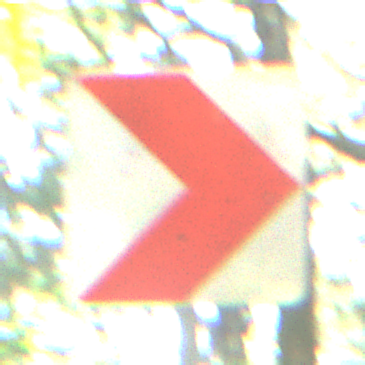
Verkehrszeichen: RichtungstafelnInKurvenKleinLinks
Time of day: Midday
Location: Outdoor (Nature)
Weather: Clear
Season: NotSpecified
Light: Natural